Question: the picture below has 2 divs, 1 is the part where the login form and the other is where the buttons on facebook and twitter, then I want is to put a border but with a specific length, which would where is the red box.
The width of first div is: and the second is: over the first!

I hope I have explained!
'''
<div id="top">
<!--Productos de limpieza Master Clean <img src="media/user_icon.png"/><span><a href="#login" id="inicia">Inicia sesion</a> o <a href="registro.php" id="registro">registrate!</b></span>-->
<div id="loginform">
<form id="loginuser" name="loginuser" action="php/processFunctions.php" method="post">
<input id="userLog" class="required" name="userLog" type="text" placeholder="Usuario"/>
<input id="passLog" class="required" name="passLog" type="password" placeholder="Contrasena"/>
<a href="#login" id="dologin" name="dologin">Iniciar</a> o
<a href="registro.php" id="dosignup" name="dosignup">Registrarse</a>
<span id="errorlogin"></span>
</form>
</div>
<span id="currentUser"></span>
<!--<h4>Buscanos en:</h4>-->
</div>
<div id="topsocial">
<ul id="socialmedia">
<li><a href="http://www.twitter.com"><img src="media/twitter.png" alt="Siguenos" title="Siguenos en Twitter"/></a></li>
<li><a href="http://www.facebook.com"><img src="media/facebook.png" alt="Like" title="Like en Facebook"/></a></li>
</ul>
</div>
'''
'''
#top {
height:50px;
background:white;
border-top-left-radius: 4px;
border-bottom-left-radius: 4px;
border-top-right-radius: 4px;
-webkit-border-top-left-radius: 4px;
-webkit-border-bottom-left: 4px;
-webkit-border-top-right: 4px;
-moz-border-radius-topleft: 4px;
-moz-border-radius-bottomleft: 4px;
-moz-border-radius-topright: 4px;
-webkit-box-shadow: 0px 0px 18px rgba(50, 50, 50, 0.79);
-moz-box-shadow: 0px 0px 18px rgba(50, 50, 50, 0.79);
box-shadow: 0px 0px 18px rgba(50, 50, 50, 0.79);
border: 5px solid black;
border-bottom:none;
}
#topsocial{
width:30%;
padding: 5px;
border-bottom-left-radius: 50% 75%;
border-bottom-right-radius: 50% 75%;
background:white;
overflow:hidden;
float:right;
position: relative;
-webkit-box-shadow: 0px 8px 16px rgba(50, 50, 50, 0.79);
-moz-box-shadow: 0px 8px 16px rgba(50, 50, 50, 0.79);
box-shadow: 0px 8px 16px rgba(50, 50, 50, 0.79);
border: 5px solid black;
border-top: none;
}
'''
I've have another question, how quit or delete box-shadow from top to second div #topsocial?
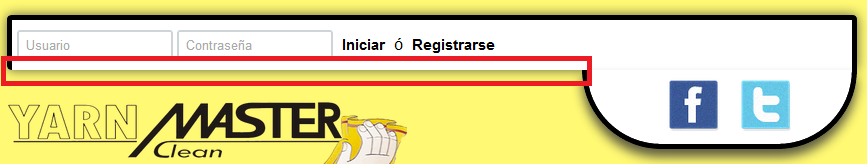
Answer: You can set the first '<div>' to the size of the box with the border and the second '<div>' can be placed in absolute position and cover the border.
I've made a <URL> to show you how to do it. We don't have your HTML so I hoped it helps anyway.